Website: walmart
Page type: order-returns
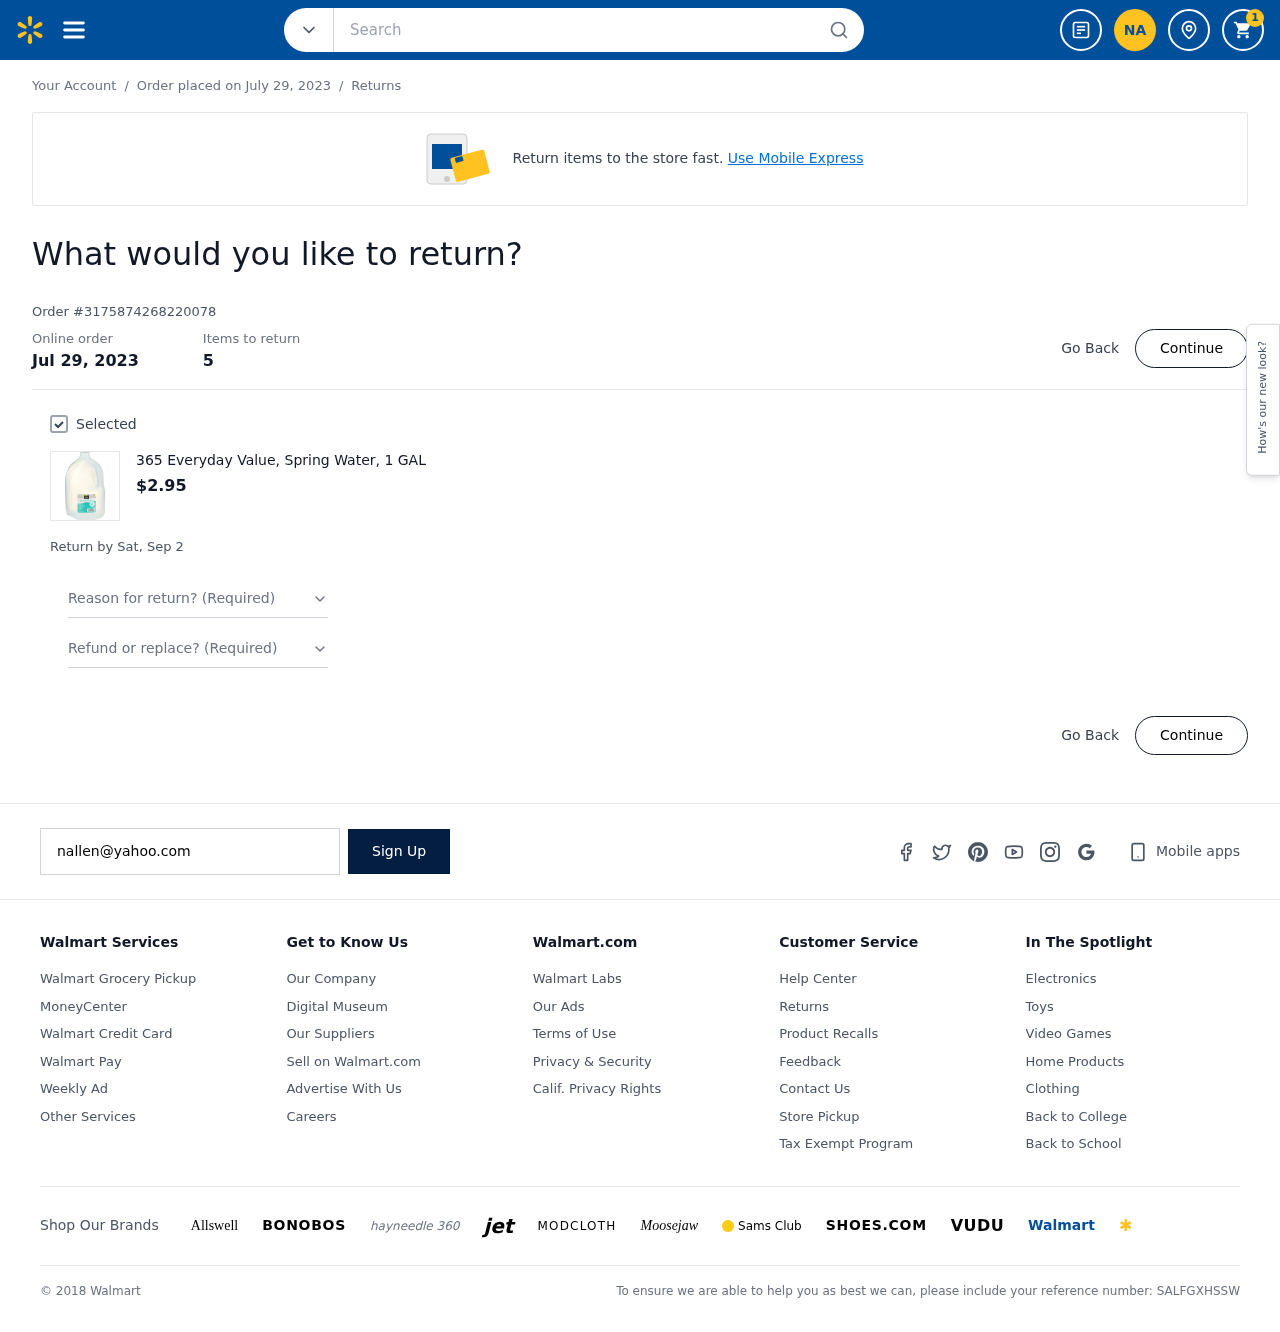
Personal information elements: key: PII_EMAIL
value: nallen@yahoo.com
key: PII_INITIALS
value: NA
Product elements: key: PRODUCT1_NAME
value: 365 Everyday Value, Spring Water, 1 GAL
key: PRODUCT1_PRICE
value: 2.95
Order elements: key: ORDER_NUM_ITEMS
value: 1
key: ORDER_DATE
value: Order placed on July 29, 2023
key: ORDER_DATE
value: Jul 29, 2023
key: ORDER_ID
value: Order #3175874268220078
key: ORDER_NUM_ITEMS
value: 5
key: ORDER_RETURN_BY_DATE
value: Return by Sat, Sep 2
Search elements: key: HEADER_SEARCH
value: Search